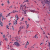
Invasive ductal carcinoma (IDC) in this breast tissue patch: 1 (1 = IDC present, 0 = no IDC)